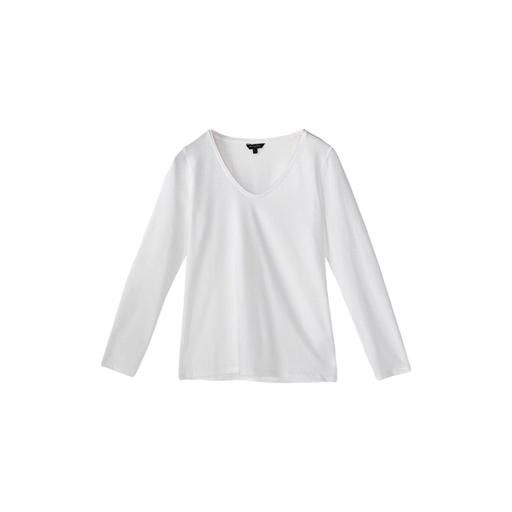
white long-sleeve v-neck tee, white v-neck long-sleeve top, white women's long-sleeve top, white background